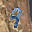
Label: 9